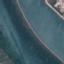
Land use / land cover: River